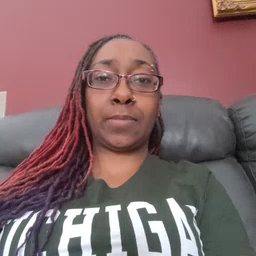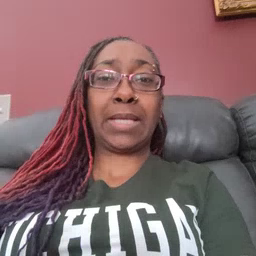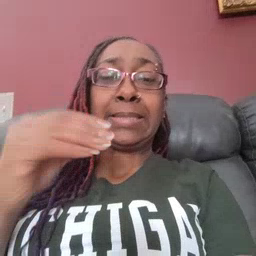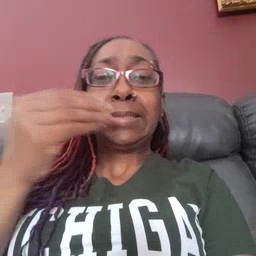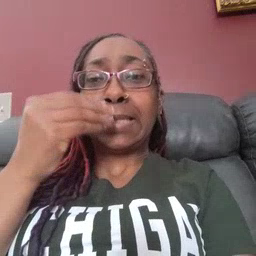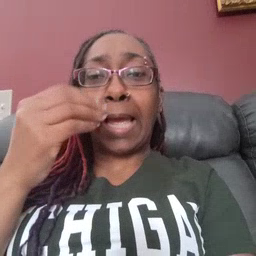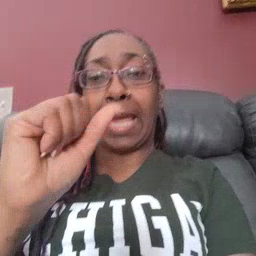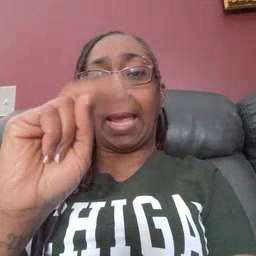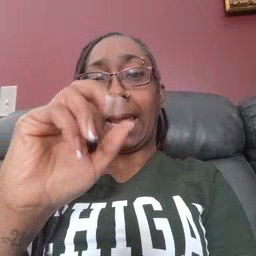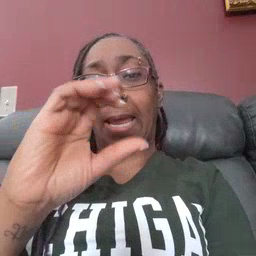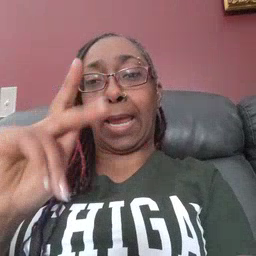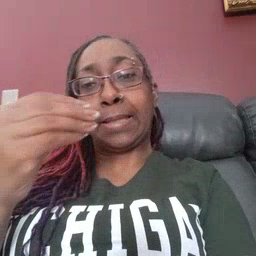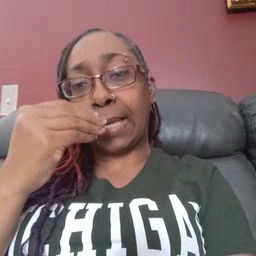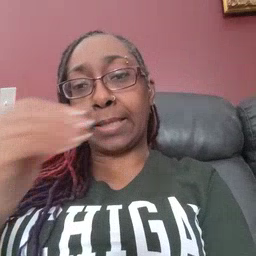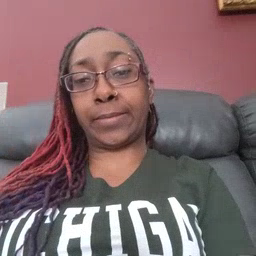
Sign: snack